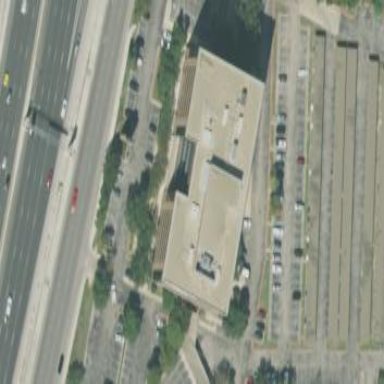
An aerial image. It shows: Office building.